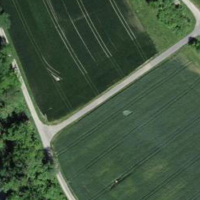
EUNIS habitat code: 24
Species observed at this site:
Prunus padus
Humulus lupulus